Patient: sex F, age 47
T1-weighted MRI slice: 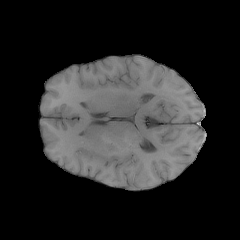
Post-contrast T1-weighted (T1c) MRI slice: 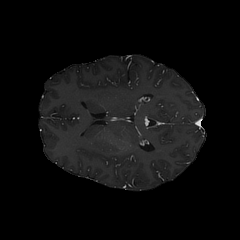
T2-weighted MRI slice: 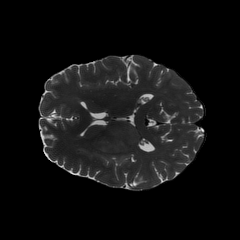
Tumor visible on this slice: yes
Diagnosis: Astrocytoma, IDH-wildtype
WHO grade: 2